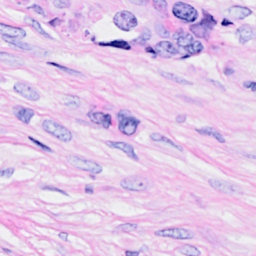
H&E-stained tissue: Breast